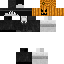
A female skeleton skin with dark skin, wearing brown helmet dressed in a black robe top and black pants, featuring a closed mouth.